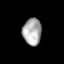
Tissue: lung
Cell type: Epithelial cells
Senescence score: 0.1776
Nuclear area (px): 498
Mean DAPI intensity: 170.289